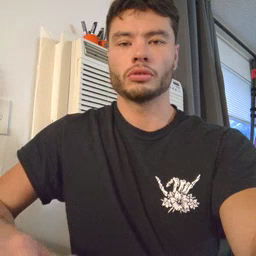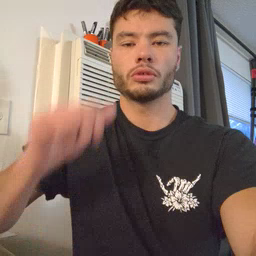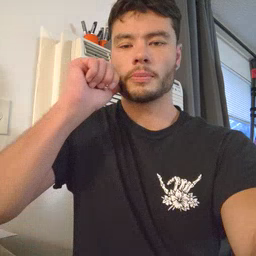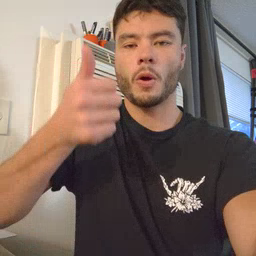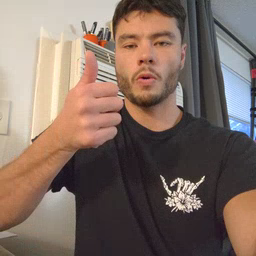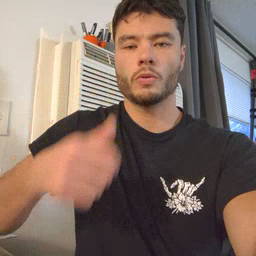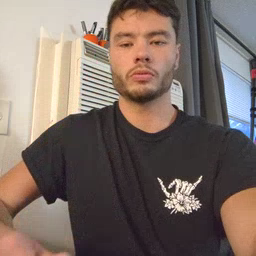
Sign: tomorrow